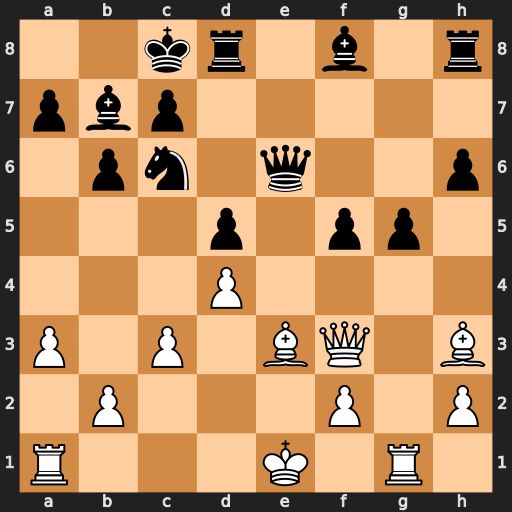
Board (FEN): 2kr1b1r/pbp5/1pn1q2p/3p1pp1/3P4/P1P1BQ1B/1P3P1P/R3K1R1
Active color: w
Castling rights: Q
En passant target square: -
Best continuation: Bxf5 Qxf5 Qxf5+